Lunar surface albedo tile
Center latitude: -32.202
Center longitude: -23.632
Resolution (meters per pixel, mean): 146.84
Tile area (km^2): 21971.67
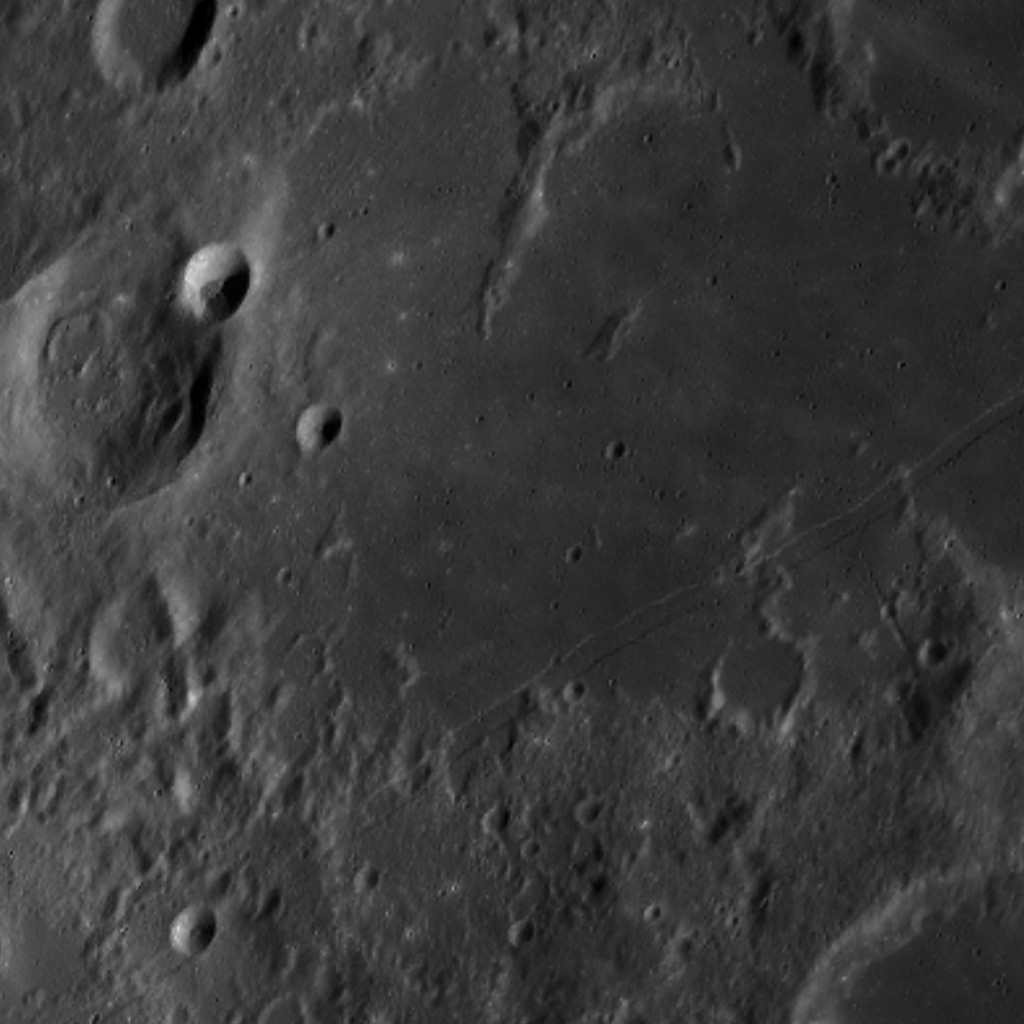